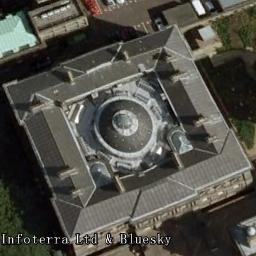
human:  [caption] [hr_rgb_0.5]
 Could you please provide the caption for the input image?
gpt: There is a church with a gray circular roof .

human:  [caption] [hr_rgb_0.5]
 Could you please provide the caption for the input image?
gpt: The tower of the church with a circular dome and the rest of the church has a ring gray sloping roof .

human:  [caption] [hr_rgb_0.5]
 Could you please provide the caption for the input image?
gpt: A square-shaped cathedral with a gray roof and a round roof in the middle of the church .

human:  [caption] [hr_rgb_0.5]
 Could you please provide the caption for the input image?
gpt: This is a church with a square of houses and a round house in the middle .

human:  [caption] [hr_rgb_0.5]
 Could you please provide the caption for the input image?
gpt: There are numerous buildings beside the church .